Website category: sports
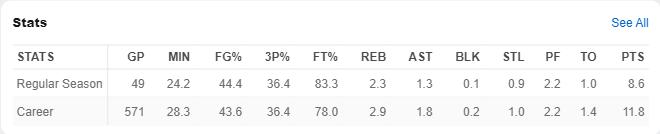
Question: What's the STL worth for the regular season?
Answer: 0.9

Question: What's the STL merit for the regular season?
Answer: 0.9

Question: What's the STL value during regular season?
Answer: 0.9

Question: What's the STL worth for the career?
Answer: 1.0

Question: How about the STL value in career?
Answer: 1.0

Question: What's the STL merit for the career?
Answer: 1.0

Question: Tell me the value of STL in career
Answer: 1.0

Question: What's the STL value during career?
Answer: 1.0

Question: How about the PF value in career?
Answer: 2.2

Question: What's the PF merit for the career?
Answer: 2.2

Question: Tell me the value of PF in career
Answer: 2.2

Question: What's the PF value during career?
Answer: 2.2

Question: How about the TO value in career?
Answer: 1.4

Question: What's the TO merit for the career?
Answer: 1.4

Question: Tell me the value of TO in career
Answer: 1.4

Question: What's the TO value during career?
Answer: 1.4

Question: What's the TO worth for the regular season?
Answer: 1.0

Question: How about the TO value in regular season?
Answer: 1.0

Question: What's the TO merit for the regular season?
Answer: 1.0

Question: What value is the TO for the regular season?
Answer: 1.0

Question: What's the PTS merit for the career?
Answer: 11.8

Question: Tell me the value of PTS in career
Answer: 11.8

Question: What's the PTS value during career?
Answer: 11.8

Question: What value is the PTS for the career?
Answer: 11.8

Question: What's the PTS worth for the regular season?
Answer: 8.6

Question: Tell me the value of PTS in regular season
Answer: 8.6

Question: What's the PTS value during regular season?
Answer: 8.6